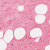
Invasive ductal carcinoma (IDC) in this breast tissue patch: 0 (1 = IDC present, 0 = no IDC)